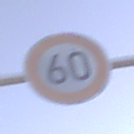
Verkehrszeichen: Geschwindigkeit60
Umgebung: Outdoor, Suburban
Tageszeit: SunriseSunset
Wetter: PartlyCloudy
Licht: Natural
Jahreszeit: NotSpecified
Kontrast: LowContrast